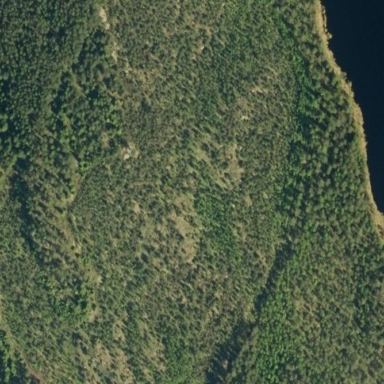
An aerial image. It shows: Area covered in scrub vegetation.